Question: WAMP is relatively new ground to me. I have currently only done basic installations and vhosts configurations.
## Issue
I am trying to get the PDO drivers installed on my WAMP server so I can connect to SQL Server Databases. From a previous question I asked it was determined i do not have the correct drivers.
## Attempts
I have downloaded the drivers from <URL> PHP/5.5.12'
I have installed the 'SQLSRV32.EXE' downloaded from the Microsoft page and put it into the PHP extensions on WAMP. a lot of pdo options now show up but they have a red warning sign above them. even though i can see these with the red warning sign I continue to get PDO drivers not found error message when I try to connect to the database.

## Resources
so you can see my current php_info I have <URL>
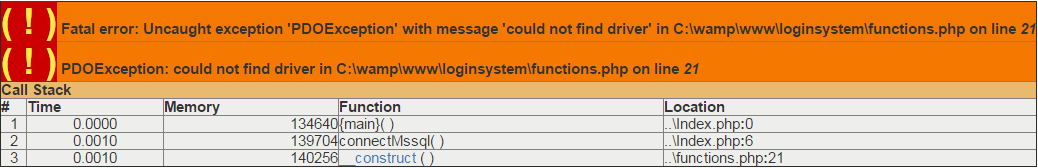
Answer: It's a common problem, and one I've solved for a few people recently. Make sure you check the following list to ensure you have put them in place:
1. Ensure both php_pdo_sqlsrv_54_ts.dll and php_sqlsrv_54_ts.dll are in your /ext directory.
2. Ensure the following lines are present in your php.ini file: extension=php_pdo_sqlsrv_54_ts.dll & extension=php_sqlsrv_54_ts.dll.
3. Ensure you have installed VC++ redist located here. Make sure you download and install the x86 version regardless of the architecture of your OS otherwise this will not work.
Check these things and come back to me with an answer.